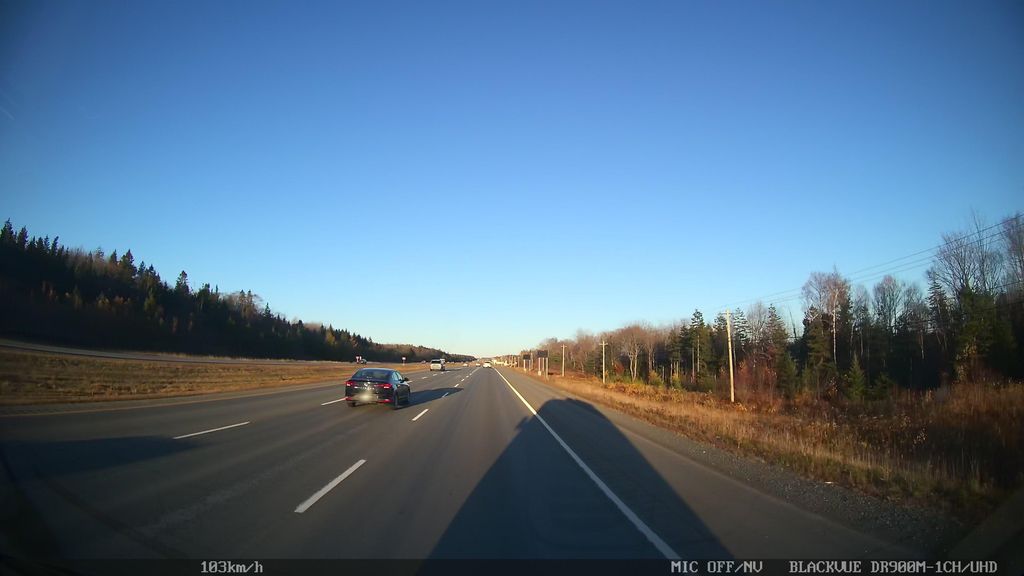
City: halifax